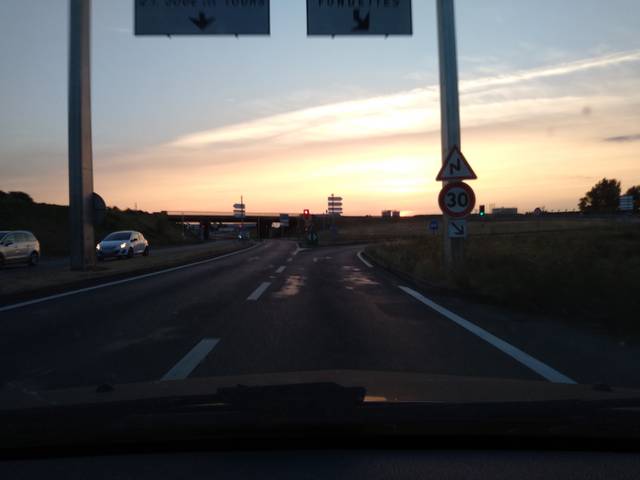
Region: France
Coordinates: 47.376, 0.6534